Question: Normally PowerShell errors are shown in the console in red text. You can test this using 'Write-Error 'This is an example non-terminating error message.'':

Errors inside the scriptblock called by an event, however, do not show the same errors on the console. This script demonstrates this phenomenon:
'''
$id='MyTimerEvent'
$timer = New-Object System.Timers.Timer
$n=0
$callback= {
$Script:n++
Write-Host "TIMER: Count $n"
if($n -eq 2){
Write-Host "The next line should be a non-terminating error message."
Write-Error "This is the error message."
}
if($n -gt 3){
Unregister-Event -SourceIdentifier $id
}
}
Register-ObjectEvent -InputObject $timer -SourceIdentifier $id '
-EventName Elapsed -Action $callback
$timer.Interval=500
$timer.AutoReset=$true
$timer.Enabled=$true
'''
The script's output is as follows:
'''
TIMER: Count 1
TIMER: Count 2
This line should be followed by a a non-terminating error message.
TIMER: Count 3
TIMER: Count 4
'''
Note that output from the line 'Write-Error "This is the error message."' is not shown in the console. PowerShell <URL> but it seems more geared toward redirecting to text files.
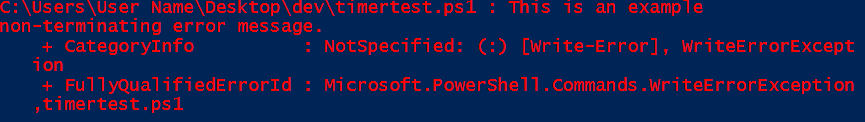
Answer: If you wrap the entire contents of the block in a redirection to Write-Host, it works.
'''
$callback = {(&{
// ...
}) 2>&1 | Write-Host}
'''
This uses the regular ("success") stream internally to keep track of all that stuff, then shoves it all to the actual console instead of throwing it away as I expect events normally do.